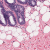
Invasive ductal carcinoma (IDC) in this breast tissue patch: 0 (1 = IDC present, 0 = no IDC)